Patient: sex M, age 35
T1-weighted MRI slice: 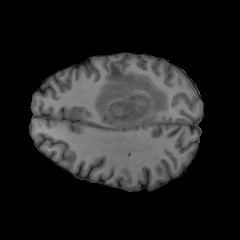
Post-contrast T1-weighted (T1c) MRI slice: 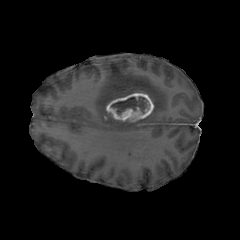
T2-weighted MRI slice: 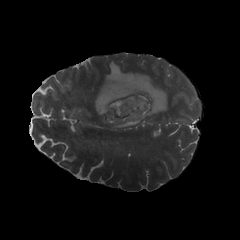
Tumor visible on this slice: yes
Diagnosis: Glioblastoma, IDH-wildtype
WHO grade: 4